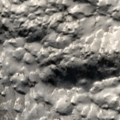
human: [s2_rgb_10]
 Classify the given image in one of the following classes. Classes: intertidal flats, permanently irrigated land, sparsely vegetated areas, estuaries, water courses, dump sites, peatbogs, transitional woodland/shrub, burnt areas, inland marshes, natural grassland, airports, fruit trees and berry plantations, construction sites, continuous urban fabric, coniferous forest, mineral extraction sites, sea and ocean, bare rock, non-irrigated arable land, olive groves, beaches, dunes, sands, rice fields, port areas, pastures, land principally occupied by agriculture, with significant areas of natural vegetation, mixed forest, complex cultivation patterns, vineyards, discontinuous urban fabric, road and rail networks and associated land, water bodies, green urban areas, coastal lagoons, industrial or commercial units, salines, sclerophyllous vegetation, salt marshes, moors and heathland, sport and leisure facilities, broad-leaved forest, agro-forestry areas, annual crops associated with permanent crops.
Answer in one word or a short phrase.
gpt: natural grassland, transitional woodland/shrub